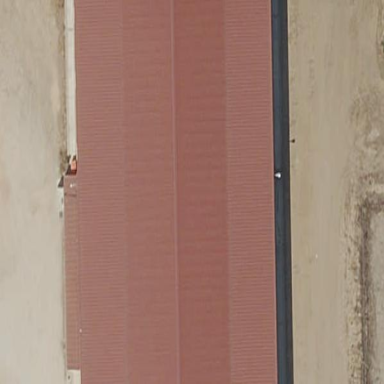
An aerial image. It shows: Sports hall building.